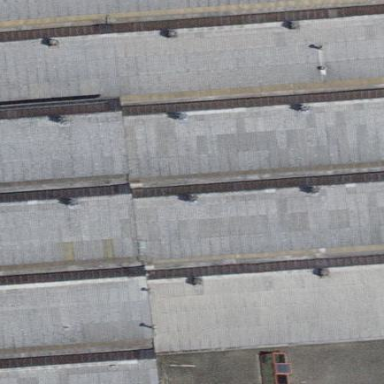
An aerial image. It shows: Industrial building.